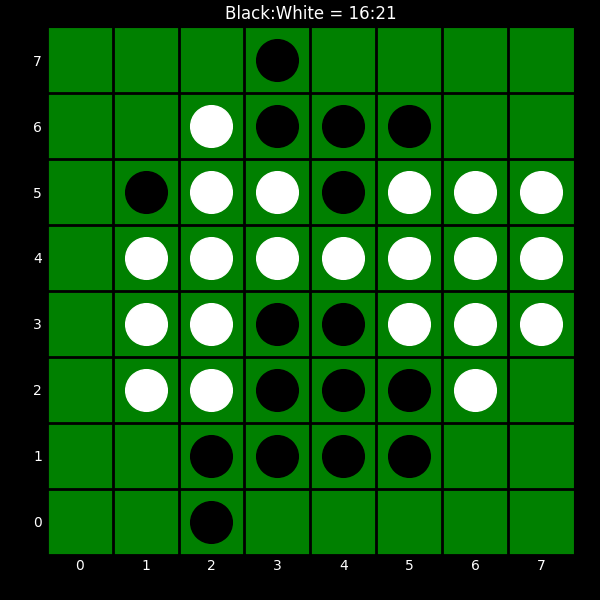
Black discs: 16
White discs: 21